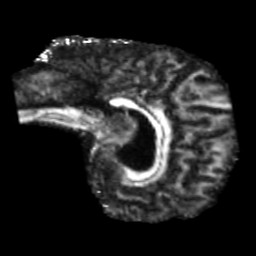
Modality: FA
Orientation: sagittal
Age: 46
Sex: male
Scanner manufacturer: siemens
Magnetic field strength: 3 T
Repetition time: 5.47 s
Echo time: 0.0854 s